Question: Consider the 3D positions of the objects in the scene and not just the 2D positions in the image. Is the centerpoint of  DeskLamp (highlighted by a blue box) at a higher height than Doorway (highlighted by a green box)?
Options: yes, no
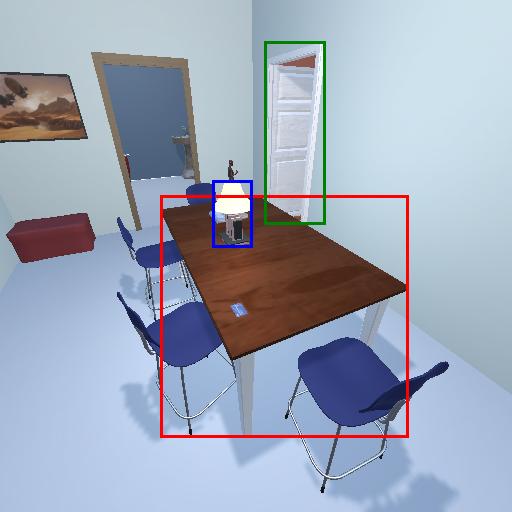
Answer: yes